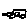
Label: car